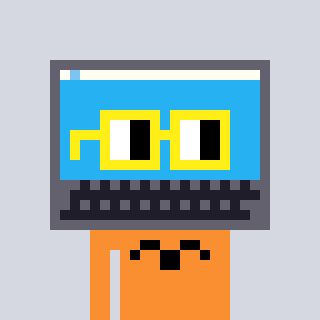
a pixel art character with square yellow glasses, a laptop-shaped head and a orange-colored body on a cool background